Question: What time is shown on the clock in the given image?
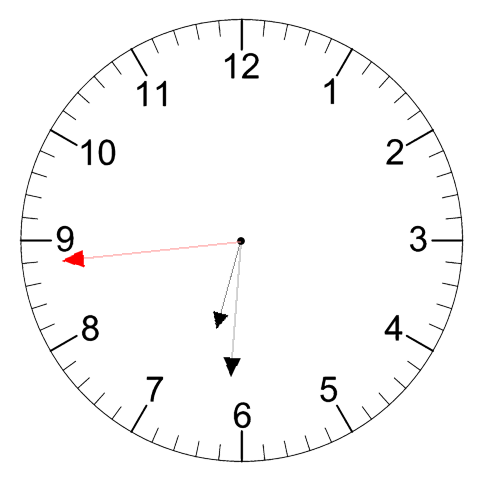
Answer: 06:30:44